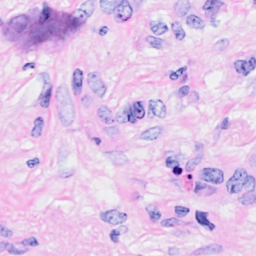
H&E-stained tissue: Breast